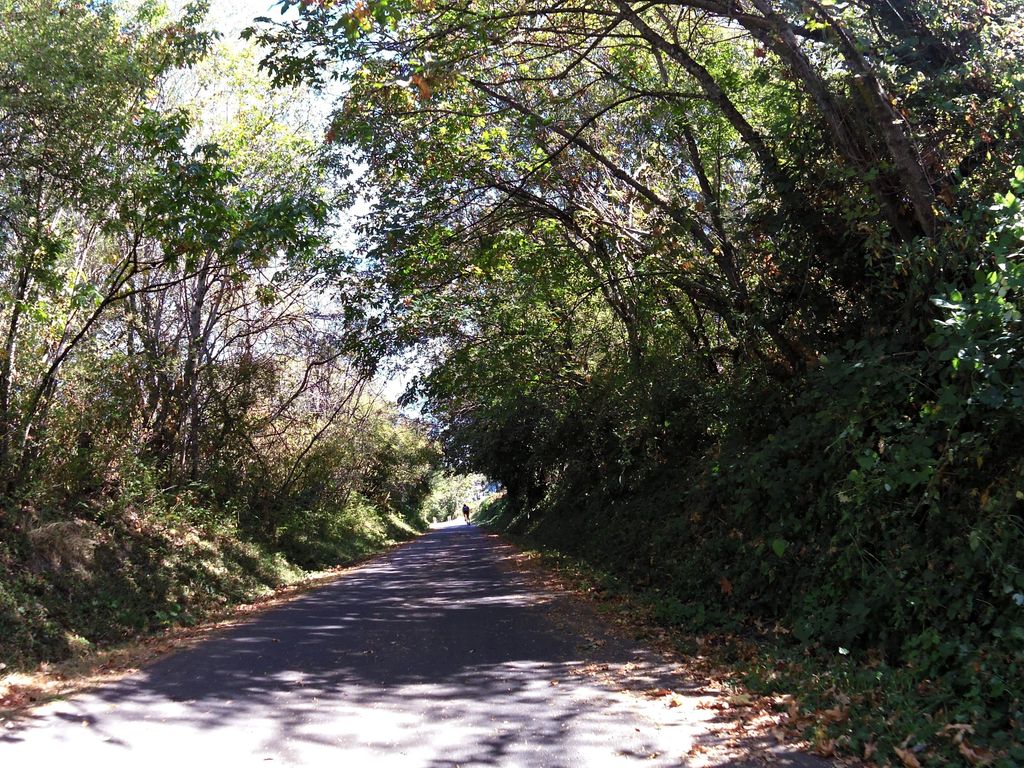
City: victoria